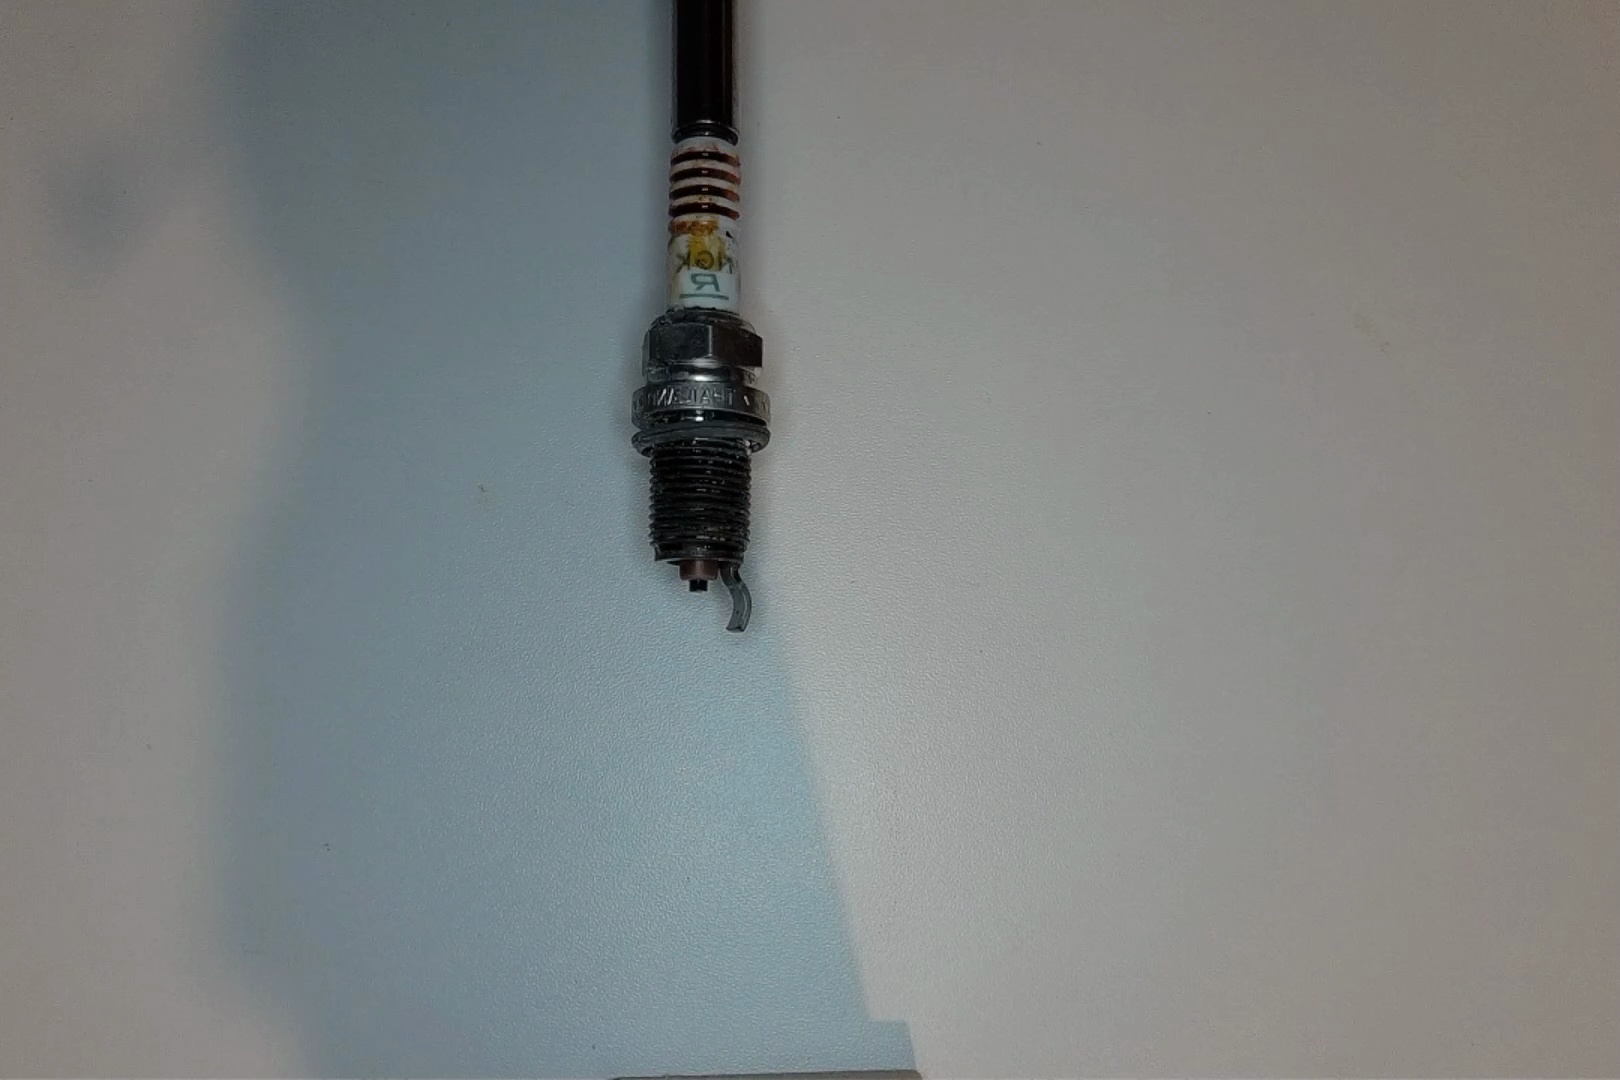
Label: anomaly